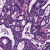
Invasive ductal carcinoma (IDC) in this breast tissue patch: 1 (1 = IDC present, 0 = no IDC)